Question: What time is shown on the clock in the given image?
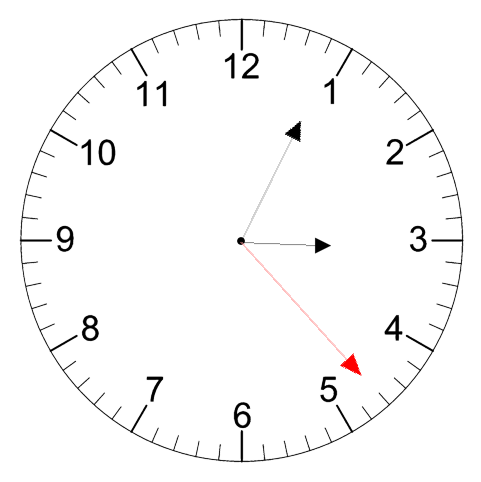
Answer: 03:04:23